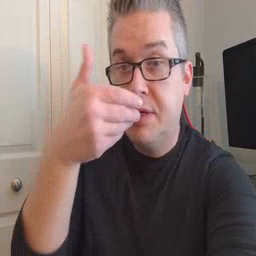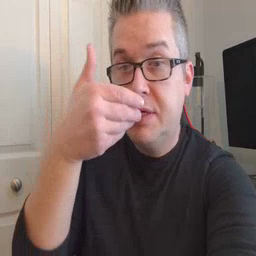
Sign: pizza